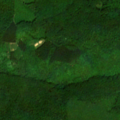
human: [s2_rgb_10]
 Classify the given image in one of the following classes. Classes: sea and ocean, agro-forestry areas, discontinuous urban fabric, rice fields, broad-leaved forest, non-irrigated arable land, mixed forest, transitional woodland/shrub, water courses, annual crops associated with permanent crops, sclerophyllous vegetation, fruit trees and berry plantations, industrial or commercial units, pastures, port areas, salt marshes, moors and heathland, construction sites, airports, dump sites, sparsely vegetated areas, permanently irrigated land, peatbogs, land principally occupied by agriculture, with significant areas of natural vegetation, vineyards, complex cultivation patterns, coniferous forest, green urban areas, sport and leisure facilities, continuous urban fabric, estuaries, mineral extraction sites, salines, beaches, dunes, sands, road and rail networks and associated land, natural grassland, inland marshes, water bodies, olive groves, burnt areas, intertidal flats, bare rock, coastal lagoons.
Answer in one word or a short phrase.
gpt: broad-leaved forest, mixed forest